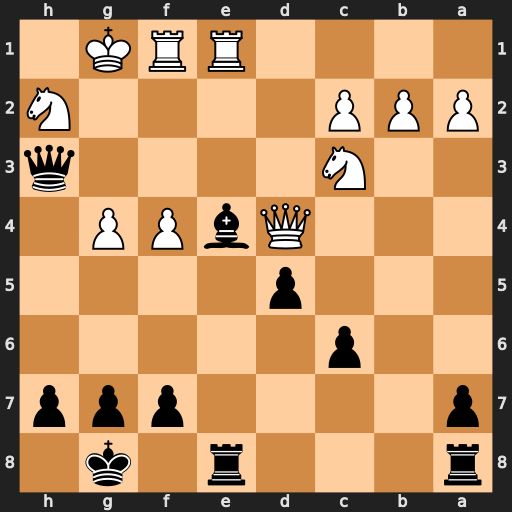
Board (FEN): r3r1k1/p4ppp/2p5/3p4/3QbPP1/2N4q/PPP4N/4RRK1
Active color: b
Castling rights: -
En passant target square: -
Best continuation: Qg2#